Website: lowes
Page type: receipt
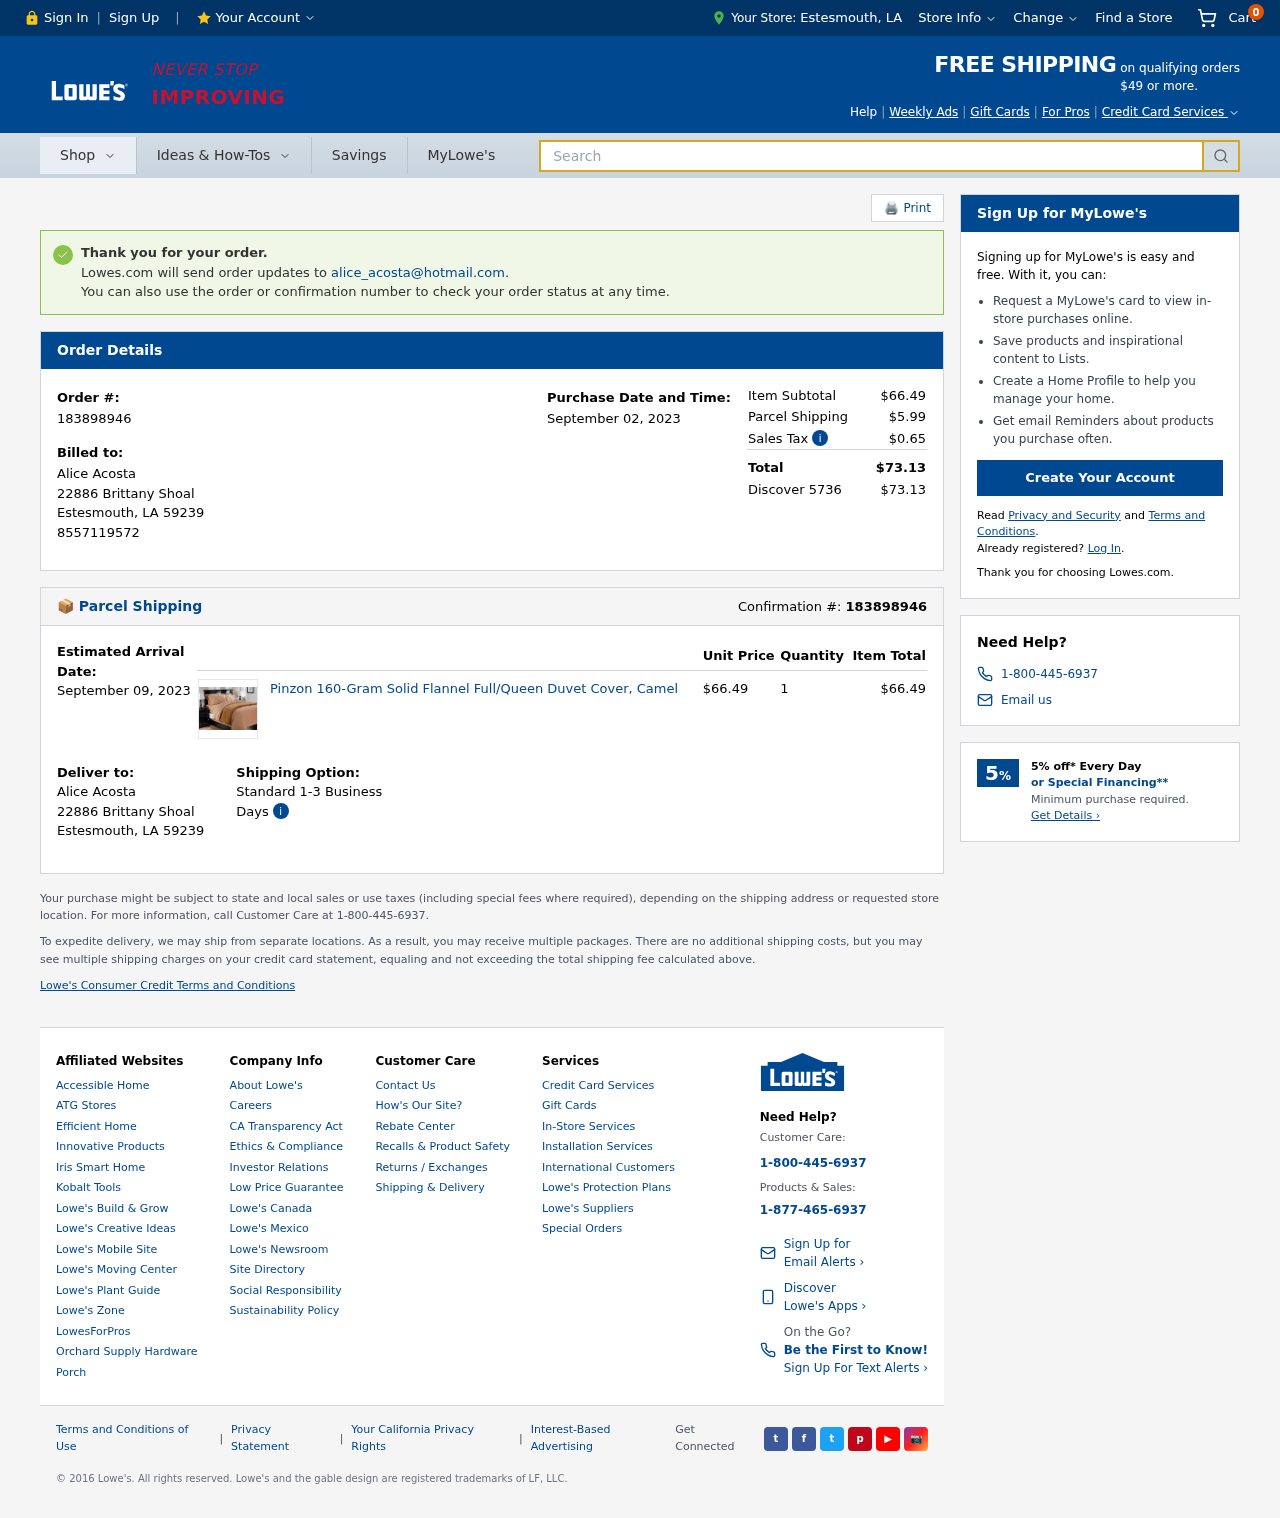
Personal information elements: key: PII_CARD_LAST4
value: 5736
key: PII_CARD_TYPE
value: Discover
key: PII_CITY
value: Estesmouth
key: PII_EMAIL
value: alice_acosta@hotmail.com
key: PII_FULLNAME
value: Alice Acosta
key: PII_PHONE
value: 8557119572
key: PII_POSTCODE
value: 59239
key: PII_STATE_ABBR
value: LA
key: PII_STREET
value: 22886 Brittany Shoal
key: PII_CITY_STATE
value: Estesmouth, LA
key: PII_FULLNAME2
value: Alice Acosta
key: PII_STREET2
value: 22886 Brittany Shoal
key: PII_CITY2
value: Estesmouth
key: PII_STATE_ABBR2
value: LA
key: PII_POSTCODE2
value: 59239
Product elements: key: PRODUCT1_NAME
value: Pinzon 160-Gram Solid Flannel Full/Queen Duvet Cover, Camel
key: PRODUCT1_PRICE
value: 66.49
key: PRODUCT1_QUANTITY
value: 1
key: PRODUCT1_TOTAL
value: $66.49
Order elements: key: ORDER_NUM_ITEMS
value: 0
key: ORDER_ID
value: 183898946
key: ORDER_DATE
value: September 02, 2023
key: ORDER_SUBTOTAL
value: $66.49
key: ORDER_SHIPPING_COST
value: $5.99
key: ORDER_TAX
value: $0.65
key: ORDER_TOTAL
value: $73.13
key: ORDER_TOTAL2
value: $73.13
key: ORDER_DELIVERY_DATE
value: September 09, 2023
Search elements: key: HEADER_SEARCH
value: Search